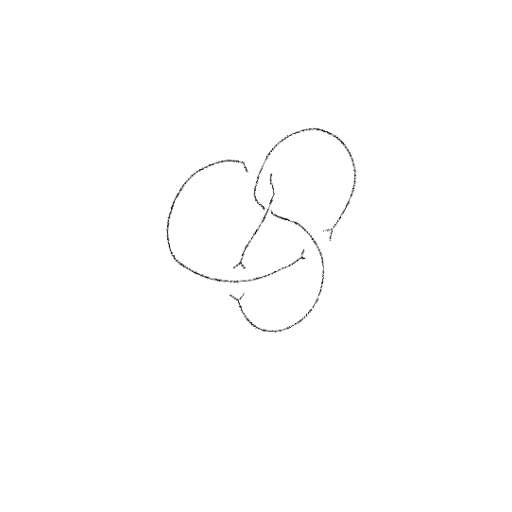
Crossing number: 4